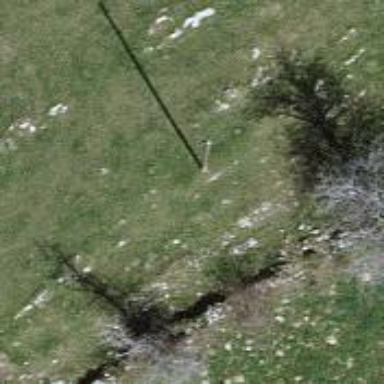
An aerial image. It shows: Power pole.